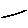
Label: line